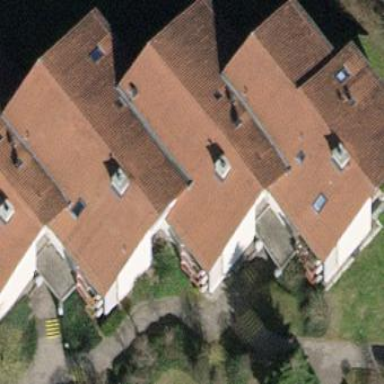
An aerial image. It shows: Building with flat roof.